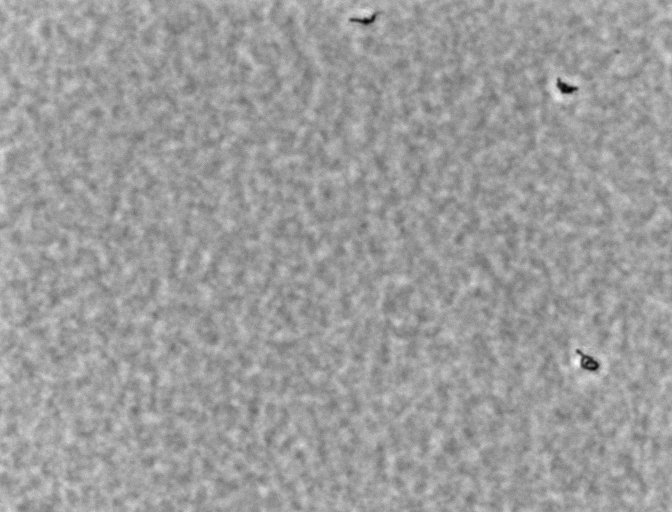
Listeria innocua